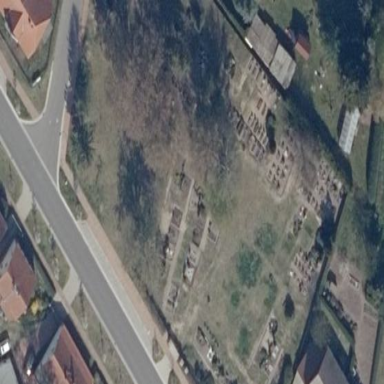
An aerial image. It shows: Cemetery.